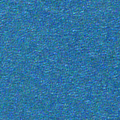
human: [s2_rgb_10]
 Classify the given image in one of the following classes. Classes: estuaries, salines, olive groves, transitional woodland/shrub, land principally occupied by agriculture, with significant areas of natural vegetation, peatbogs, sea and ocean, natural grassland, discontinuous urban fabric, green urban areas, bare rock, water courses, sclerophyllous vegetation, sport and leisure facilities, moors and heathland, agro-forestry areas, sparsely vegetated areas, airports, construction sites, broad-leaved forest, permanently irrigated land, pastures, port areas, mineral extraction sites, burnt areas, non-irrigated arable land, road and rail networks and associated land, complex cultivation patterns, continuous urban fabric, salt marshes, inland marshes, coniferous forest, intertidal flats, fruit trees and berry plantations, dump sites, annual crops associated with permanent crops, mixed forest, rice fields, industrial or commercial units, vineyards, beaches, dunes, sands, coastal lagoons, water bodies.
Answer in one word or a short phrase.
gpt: sea and ocean